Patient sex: M
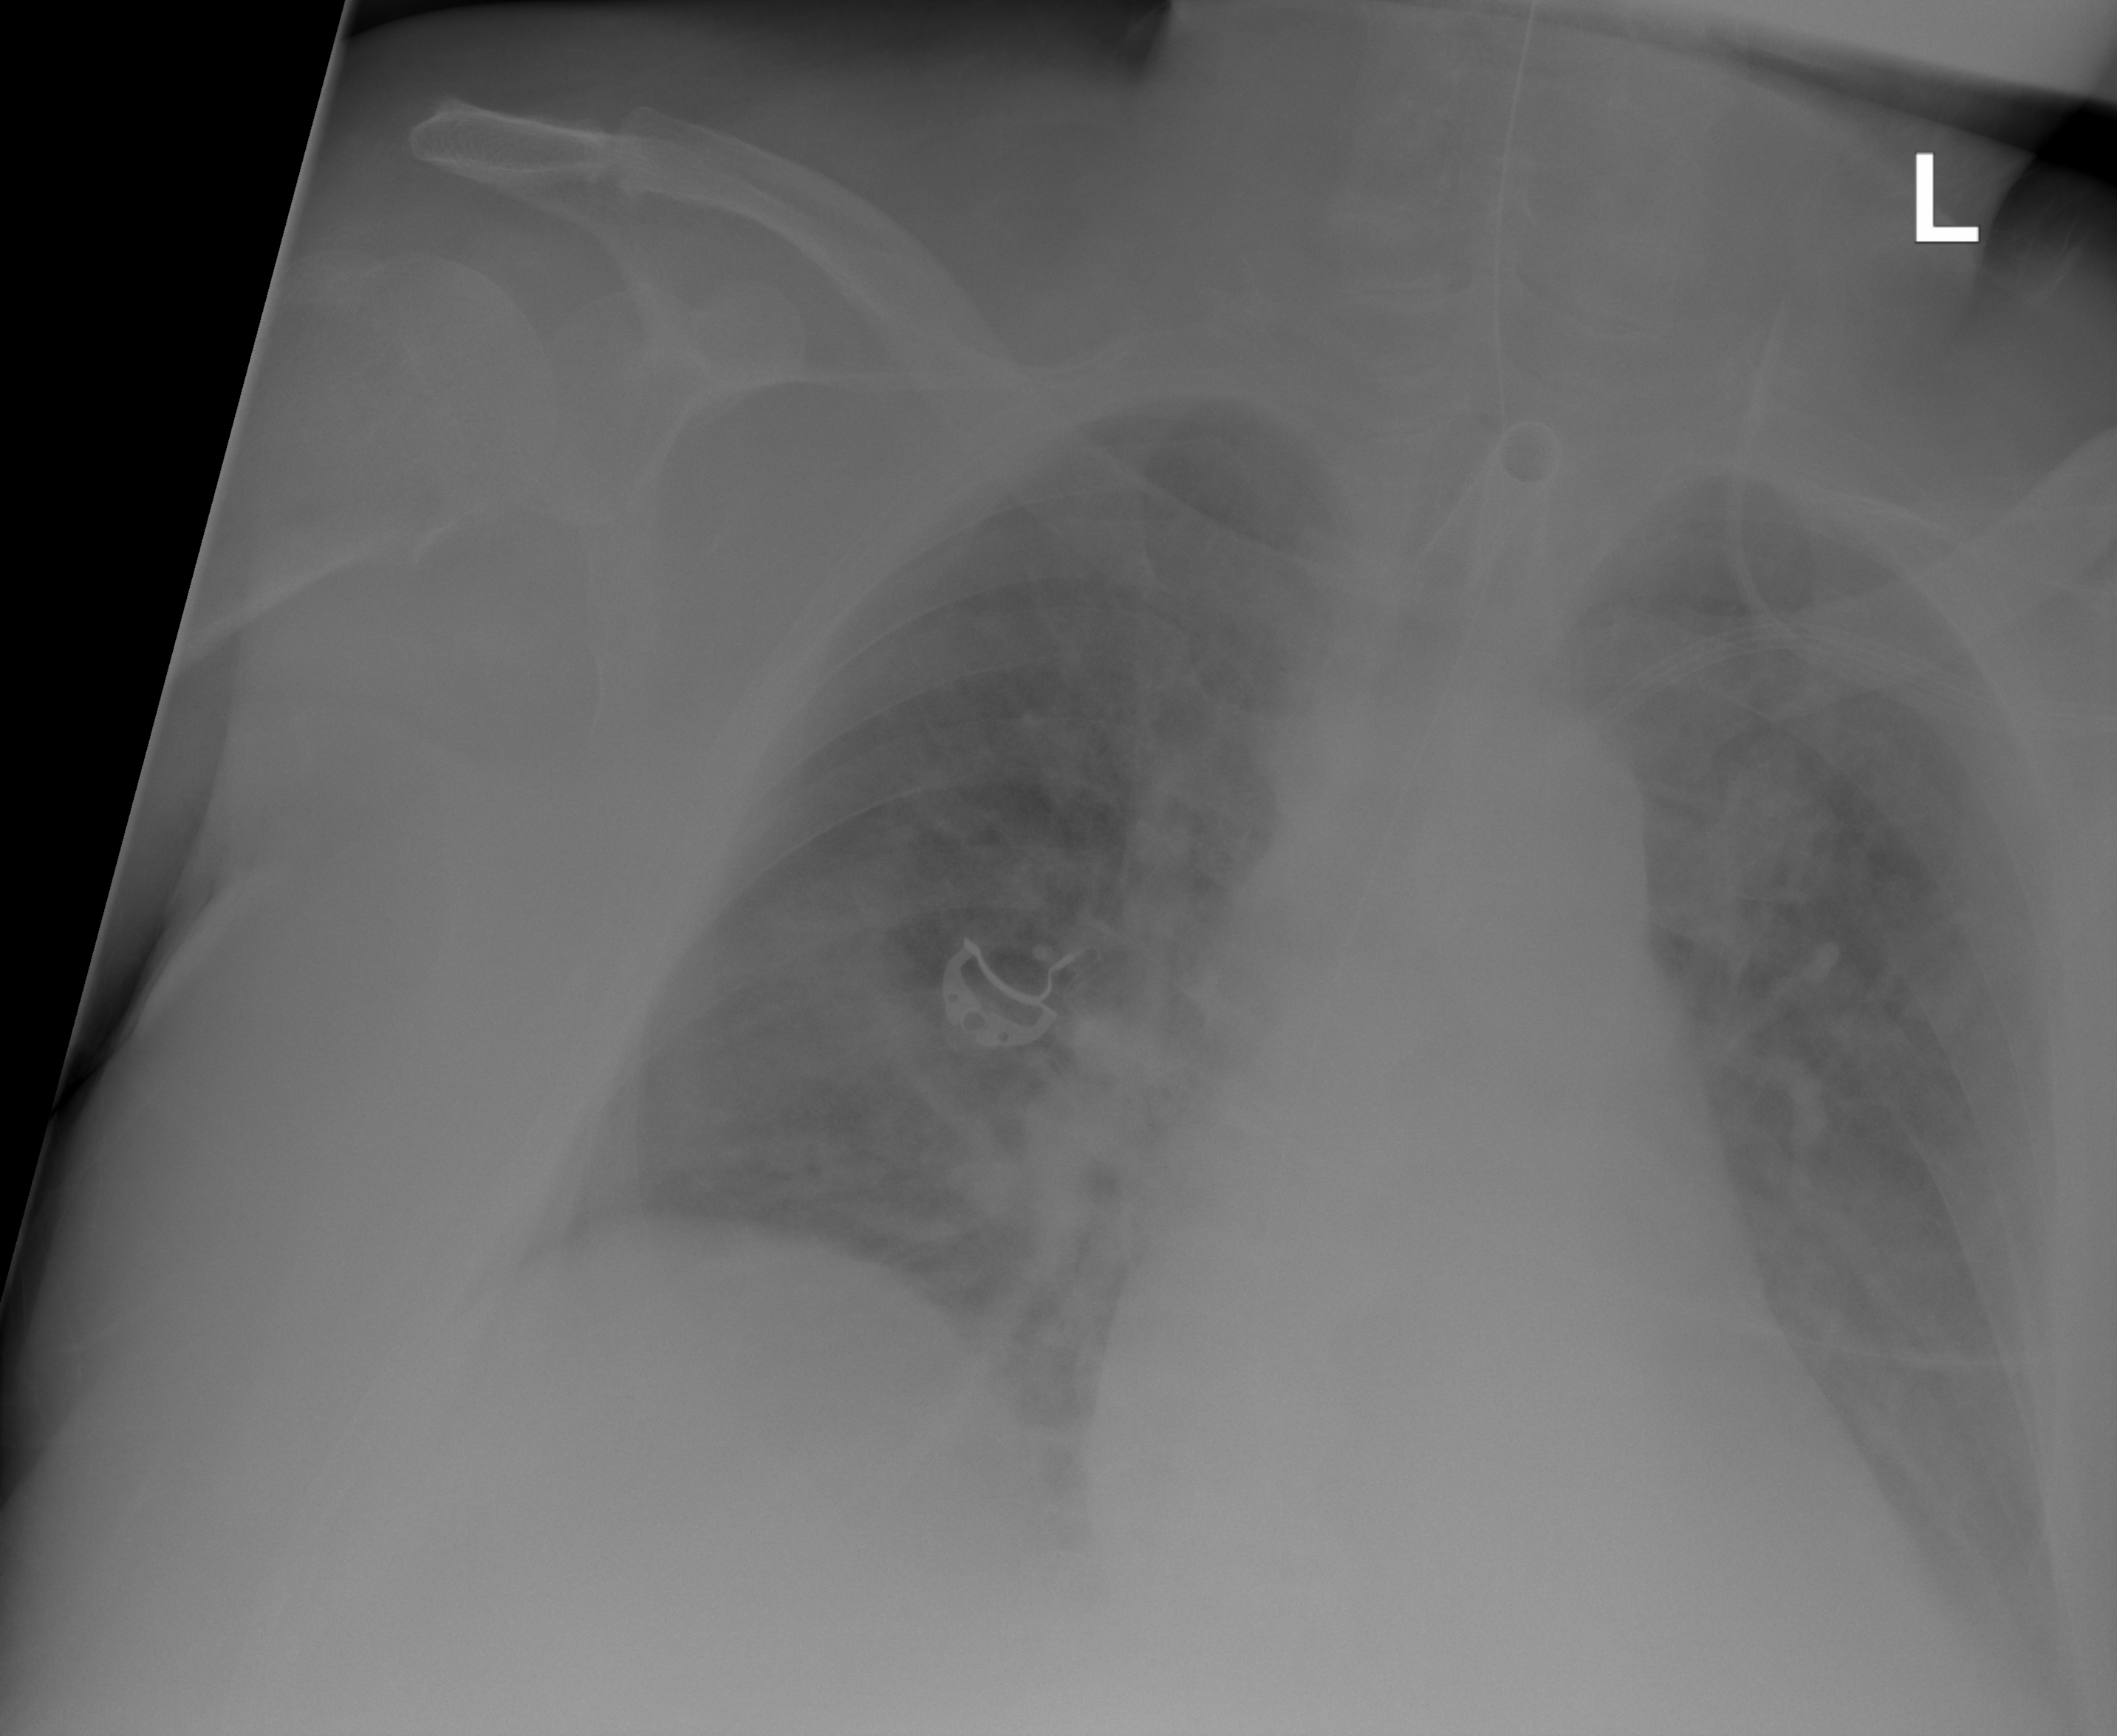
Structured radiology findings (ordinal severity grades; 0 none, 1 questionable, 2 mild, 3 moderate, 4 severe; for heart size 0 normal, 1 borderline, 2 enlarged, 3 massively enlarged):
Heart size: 2
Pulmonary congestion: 3
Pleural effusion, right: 2
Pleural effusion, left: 2
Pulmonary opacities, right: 2
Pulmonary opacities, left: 2
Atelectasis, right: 2
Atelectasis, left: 2